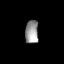
Tissue: lung
Cell type: Epithelial cells
Senescence score: 0.189
Nuclear area (px): 307
Mean DAPI intensity: 150.541